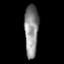
Tissue: prostate
Cell type: Fibroblasts
Senescence score: 0.6882
Nuclear area (px): 708
Mean DAPI intensity: 139.325